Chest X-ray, PA view. Patient: 19 years old, sex F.
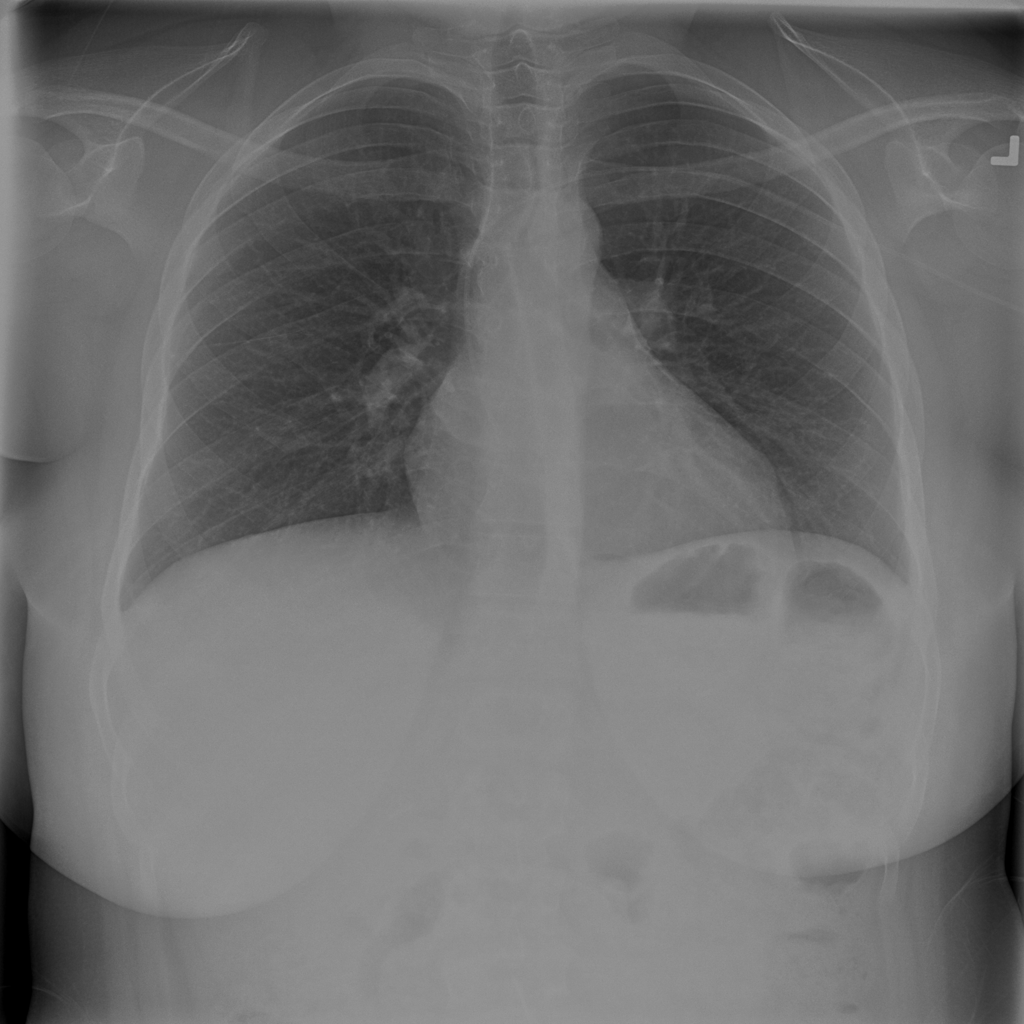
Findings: Infiltration